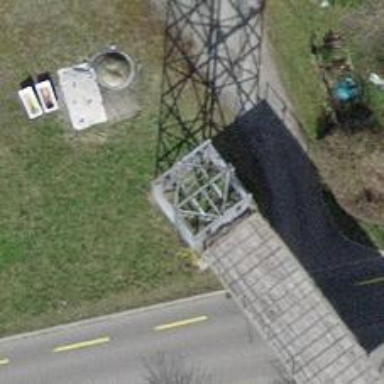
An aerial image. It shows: Pylon used for aerialway.